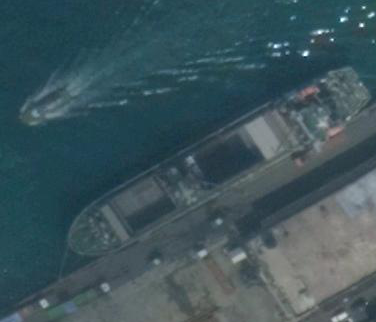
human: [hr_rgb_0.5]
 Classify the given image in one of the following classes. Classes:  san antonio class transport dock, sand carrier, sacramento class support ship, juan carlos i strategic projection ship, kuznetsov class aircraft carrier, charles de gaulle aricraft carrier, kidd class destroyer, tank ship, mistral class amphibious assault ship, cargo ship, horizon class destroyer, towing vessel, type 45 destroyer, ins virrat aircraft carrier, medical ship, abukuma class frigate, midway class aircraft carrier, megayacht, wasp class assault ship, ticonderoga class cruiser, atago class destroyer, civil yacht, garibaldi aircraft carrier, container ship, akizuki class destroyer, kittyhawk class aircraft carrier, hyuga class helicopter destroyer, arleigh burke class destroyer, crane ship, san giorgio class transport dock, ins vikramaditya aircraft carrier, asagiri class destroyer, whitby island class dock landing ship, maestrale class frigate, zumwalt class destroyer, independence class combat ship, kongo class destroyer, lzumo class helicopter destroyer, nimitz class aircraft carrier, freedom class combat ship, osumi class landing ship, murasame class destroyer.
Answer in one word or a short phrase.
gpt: Cargo ship